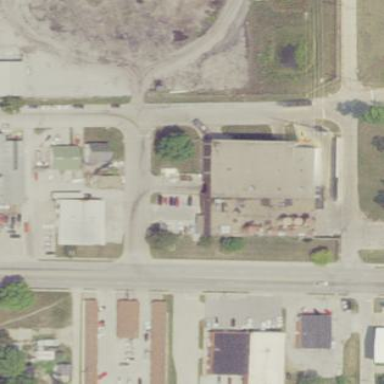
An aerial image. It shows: Recycling center located in building.